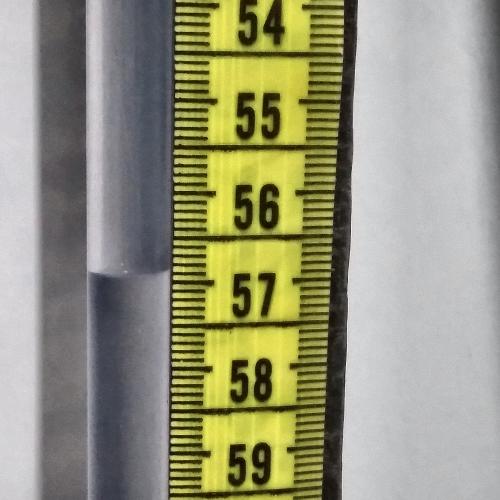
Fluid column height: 56.9 cm